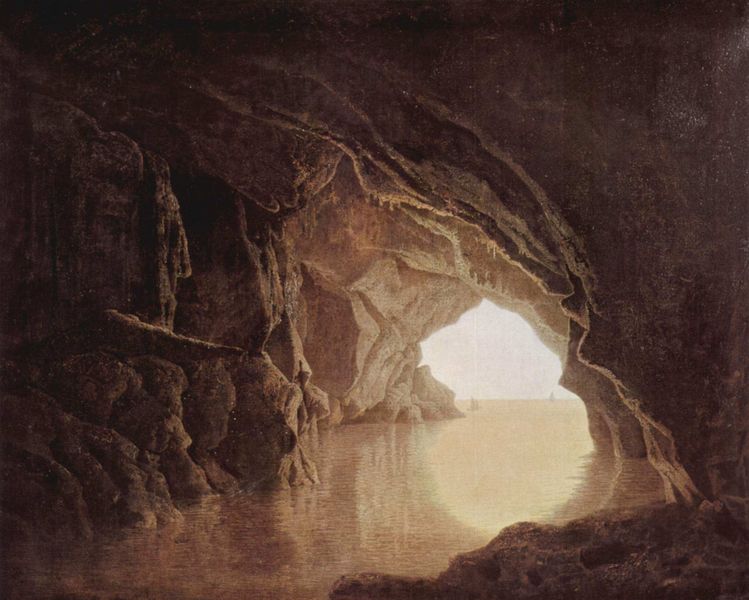
Titel: Höhle am Abend
Künstler: Joseph Wright of Derby
Standort: Northampton (Massachusetts)
Institution: Smith College Museum of Art
Schlagwörter: berg, blau, dunkel, felsen, gemälde, gestein, himmel, meer, schatten, wasser, weiß, aquarell, fluss, gelb, landschaft, ocker, see, ufer, braun, grau, hell, licht, raum, schwarz, zeichnung, ausblick, blick, beige, malerei, wand, stein, steine, spiegel, öl, erde, ferne, horizont, spiegelung, gewässer, sonne, boden, decke, innen, höhle, boot, boote, rund, ruhig, schiff, schiffe, segel, segelboot, wellen, düster, italien, fels, gebirge, sonnenlicht, spalten, grisaille, sepia, romantik, flut, detail, symmetrie, widerschein, spiegeln, lichteinfall, glatt, reflexion, segelboote, foto, fotografie, eingang, oberfläche, wasseroberfläche, schwarzweiß, kunst, trüb, halbrund, öffnung, sehnsucht, rotbraun, felse, grotte, lichtquelle, ausgang, caspar david friedrich, hoffnung, gegenlicht, lichtschein, tropfen, tunnel, lagune, mittelmeer, ritzen, wellem, felsgestein, capri, felsspalten, grau in grau, einfall, spiegelug, grotta, tropfsteine, blaue grotte, tubbel, felsen wasser licht, caverne, neue wege, neubeginn, scchatten